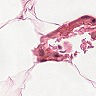
Metastatic tissue present: no